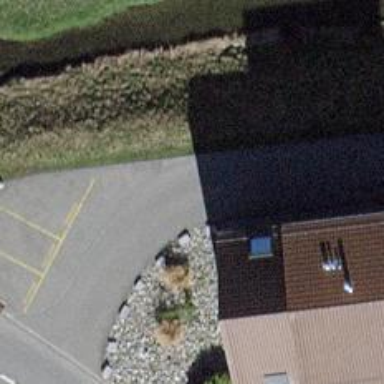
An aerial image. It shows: Driveway with paved surface.